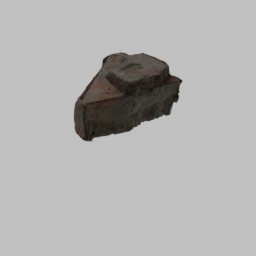
Label: architecture